Interaction volume radius: 5 \u00c5
Interaction volume height: 20 \u00c5
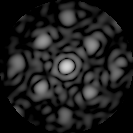
Disorder parameter: 0.4823